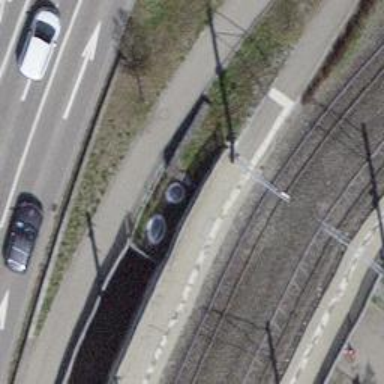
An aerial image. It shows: Tunnel with asphalt path running through it.